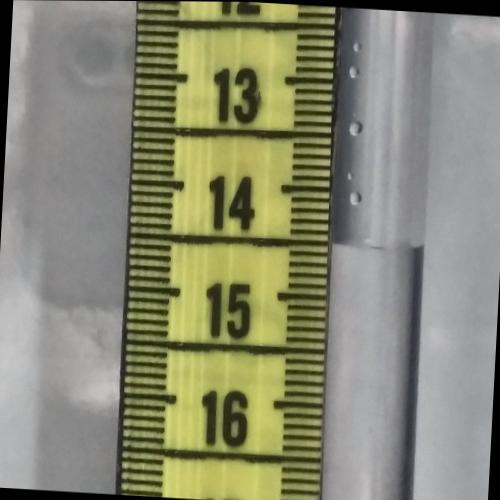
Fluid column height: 14.5 cm